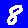
Digit: 8